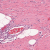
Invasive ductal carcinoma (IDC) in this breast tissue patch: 0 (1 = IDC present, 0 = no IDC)